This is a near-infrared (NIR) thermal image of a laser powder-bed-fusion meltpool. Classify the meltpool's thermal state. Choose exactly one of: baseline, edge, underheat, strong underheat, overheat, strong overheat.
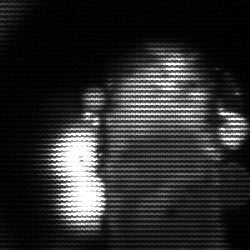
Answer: strong underheat